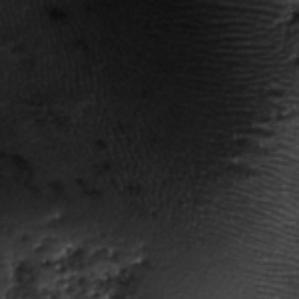
Label: frost